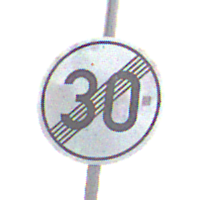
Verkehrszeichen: EndeGeschwindigkeit30
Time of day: MorningAfternoon
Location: Outdoor (Suburban)
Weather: Overcast
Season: NotSpecified
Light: Natural